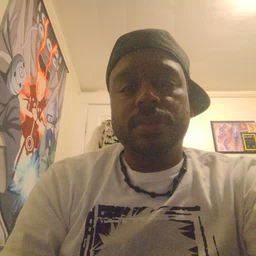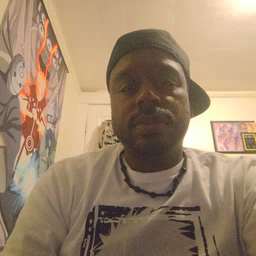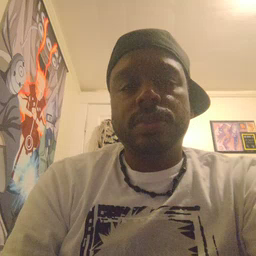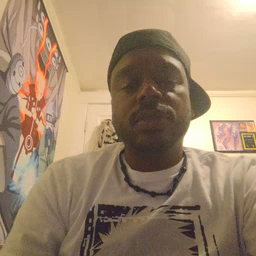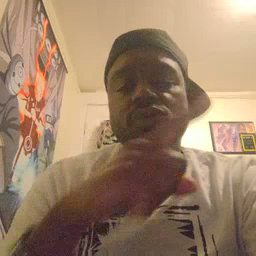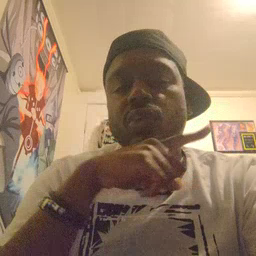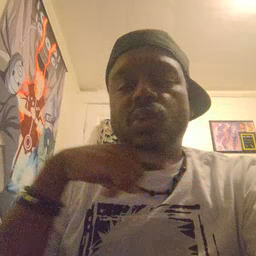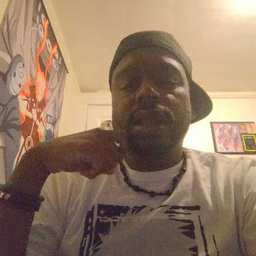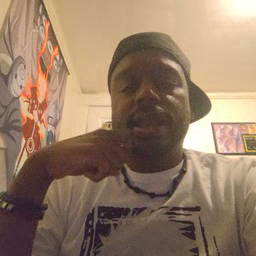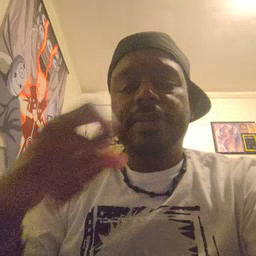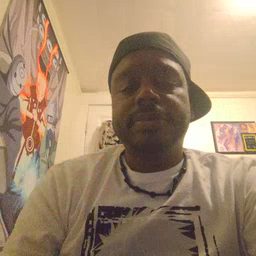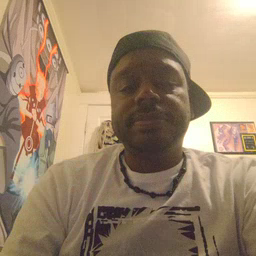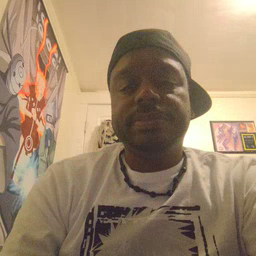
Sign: dry